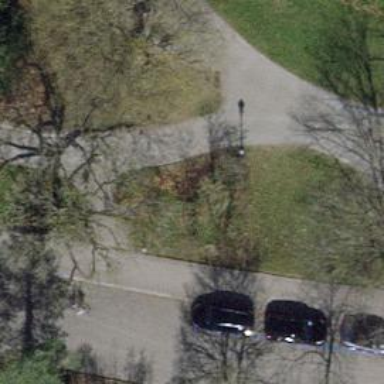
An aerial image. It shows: Footway with pebblestone surface.